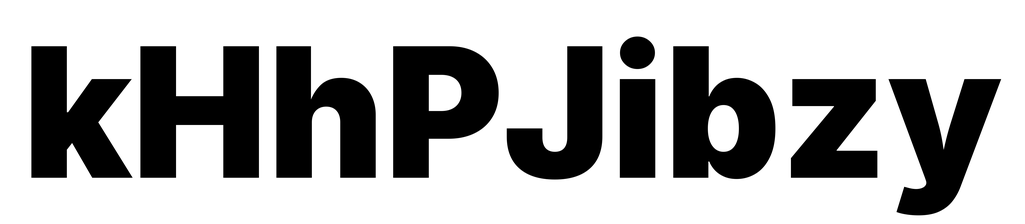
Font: Inter_Black